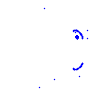
Particle: proton